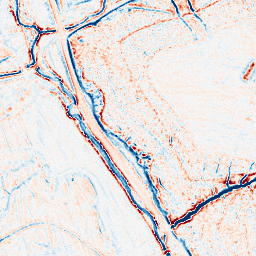
Category: edge_preserving
Decomposition family: bilateral
Decomposition parameters: d: 9
sigma_color: 100
sigma_space: 150
Upsampling method: bicubic
Upsampling parameters: scale: 8
Upsampling scale: 8